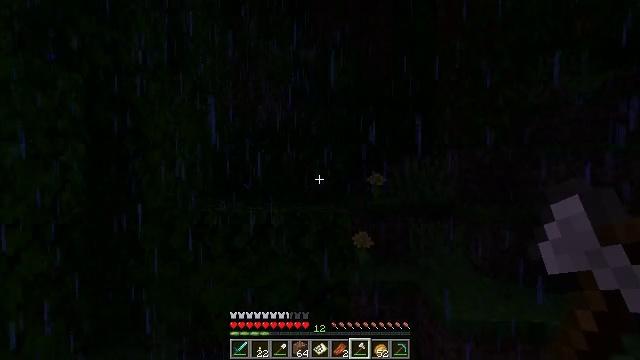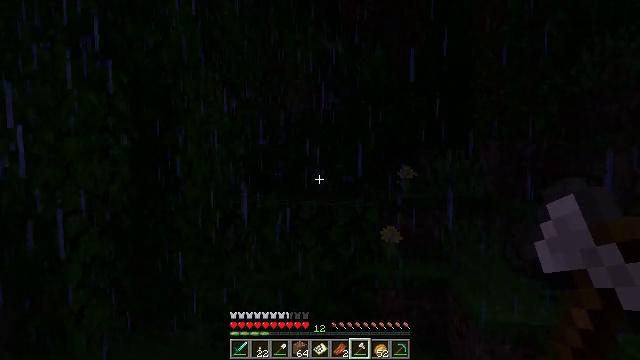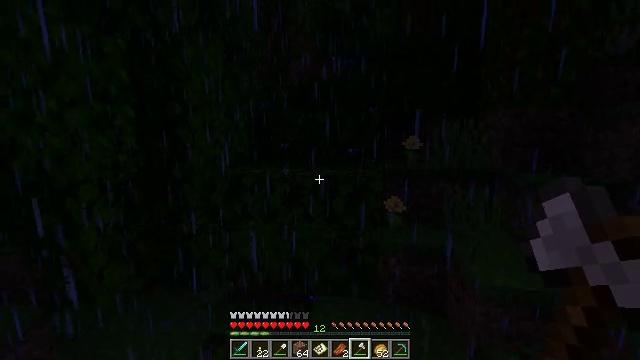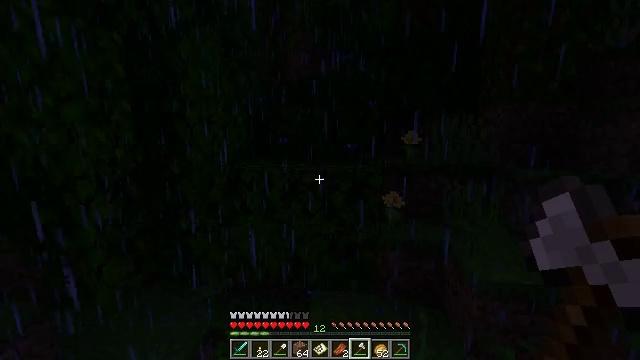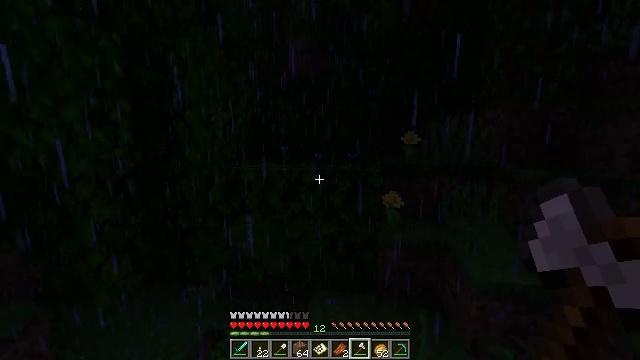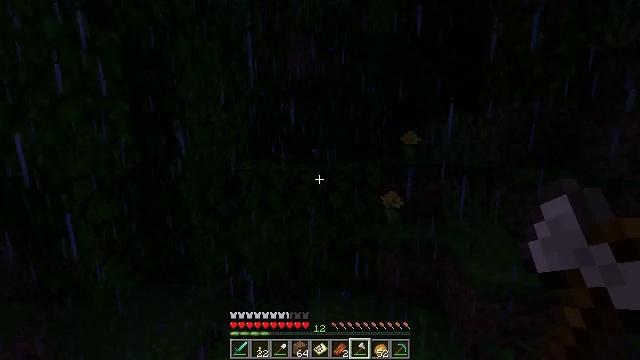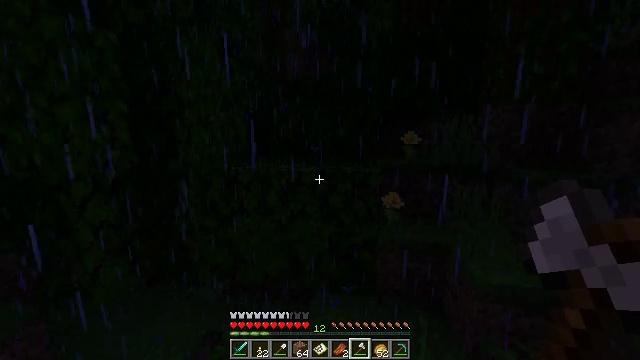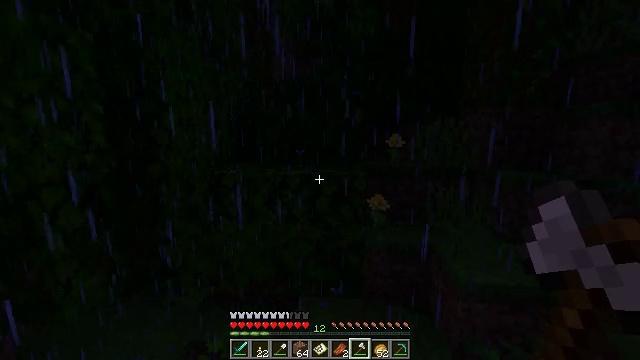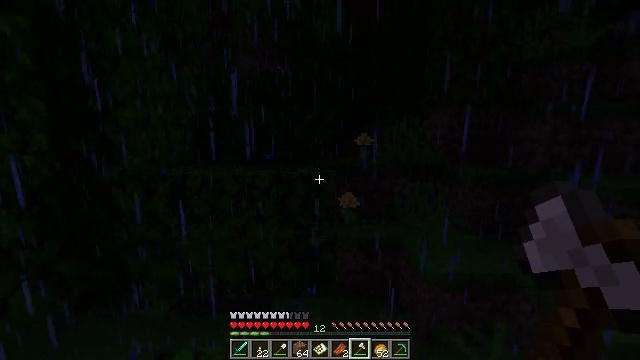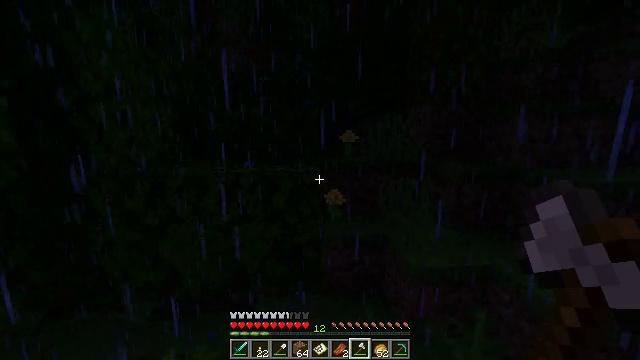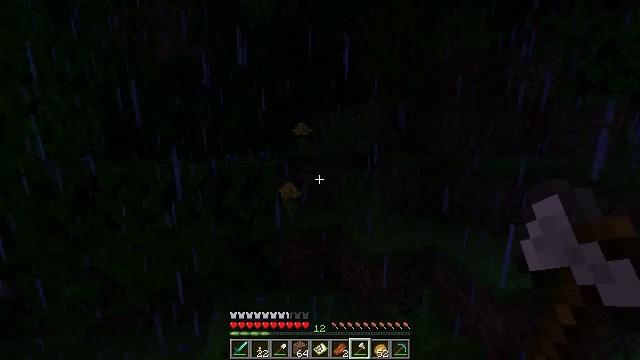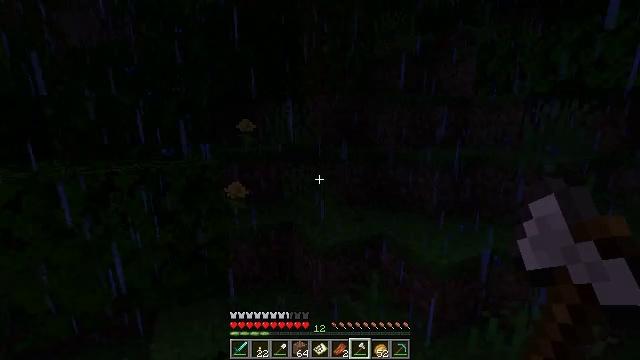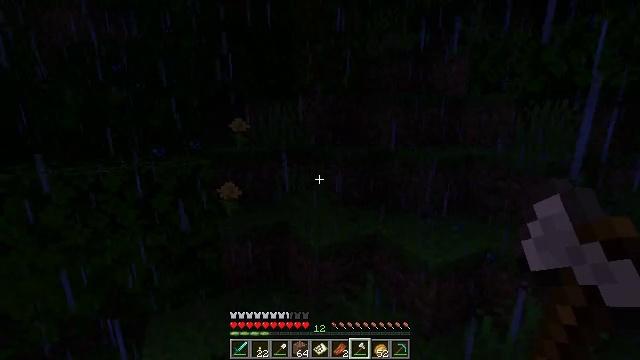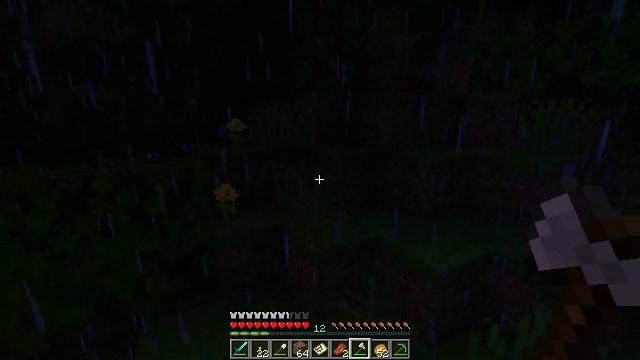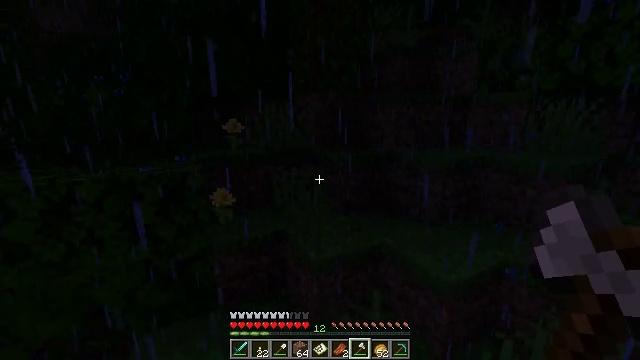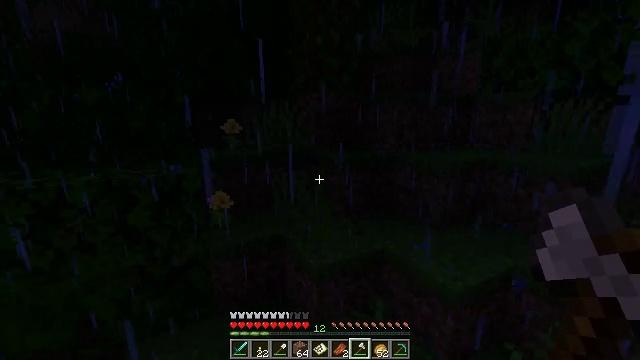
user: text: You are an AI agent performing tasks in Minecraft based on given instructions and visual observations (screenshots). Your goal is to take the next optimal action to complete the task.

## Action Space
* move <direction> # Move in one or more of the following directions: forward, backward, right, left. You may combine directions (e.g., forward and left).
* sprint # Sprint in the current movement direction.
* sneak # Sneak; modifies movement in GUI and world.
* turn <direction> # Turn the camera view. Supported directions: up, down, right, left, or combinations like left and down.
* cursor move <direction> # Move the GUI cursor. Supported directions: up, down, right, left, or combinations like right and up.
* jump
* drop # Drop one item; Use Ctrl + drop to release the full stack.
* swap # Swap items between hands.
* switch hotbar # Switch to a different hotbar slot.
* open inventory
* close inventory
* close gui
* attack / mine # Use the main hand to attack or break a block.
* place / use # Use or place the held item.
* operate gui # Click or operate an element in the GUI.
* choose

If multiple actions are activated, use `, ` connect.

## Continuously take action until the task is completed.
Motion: motion action
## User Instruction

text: Gather jungle leaves from the tree.
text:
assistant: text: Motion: turn left and down
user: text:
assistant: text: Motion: turn left and down
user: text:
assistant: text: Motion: turn down
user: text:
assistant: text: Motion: move right
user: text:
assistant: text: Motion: move right
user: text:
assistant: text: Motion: move right
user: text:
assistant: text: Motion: move right, turn right
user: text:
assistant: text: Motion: turn right
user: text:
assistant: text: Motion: turn right
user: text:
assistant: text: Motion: turn right and down
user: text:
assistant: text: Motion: turn right
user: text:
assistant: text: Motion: move forward, turn right
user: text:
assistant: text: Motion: move forward
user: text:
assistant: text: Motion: move forward
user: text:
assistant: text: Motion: no_op
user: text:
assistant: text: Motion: move forward
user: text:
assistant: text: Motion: move forward
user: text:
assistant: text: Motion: move forward
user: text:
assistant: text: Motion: move forward, jump
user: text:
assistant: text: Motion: move forward, jump
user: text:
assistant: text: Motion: move forward, jump
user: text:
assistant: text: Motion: move forward, jump
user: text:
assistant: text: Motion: move forward, jump
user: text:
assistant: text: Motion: move forward, jump
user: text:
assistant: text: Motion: move forward, jump
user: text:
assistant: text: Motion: move forward, turn right, jump
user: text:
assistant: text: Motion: move forward, turn right and up, jump
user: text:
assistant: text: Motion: move forward, turn right and up, jump
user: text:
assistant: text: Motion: move forward, turn right and up, jump
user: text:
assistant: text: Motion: move forward, turn right and up, jump